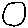
Label: circle